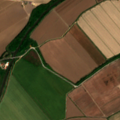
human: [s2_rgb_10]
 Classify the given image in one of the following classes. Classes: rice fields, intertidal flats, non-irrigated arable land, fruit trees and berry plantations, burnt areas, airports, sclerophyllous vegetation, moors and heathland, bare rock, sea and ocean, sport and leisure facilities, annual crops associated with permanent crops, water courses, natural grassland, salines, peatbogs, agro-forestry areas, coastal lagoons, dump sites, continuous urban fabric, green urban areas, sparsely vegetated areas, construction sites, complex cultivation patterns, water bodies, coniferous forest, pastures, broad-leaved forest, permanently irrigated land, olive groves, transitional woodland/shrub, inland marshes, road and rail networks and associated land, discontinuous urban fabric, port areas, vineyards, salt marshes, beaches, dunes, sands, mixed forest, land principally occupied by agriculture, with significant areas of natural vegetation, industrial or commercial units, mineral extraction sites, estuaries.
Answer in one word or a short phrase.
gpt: permanently irrigated land, rice fields